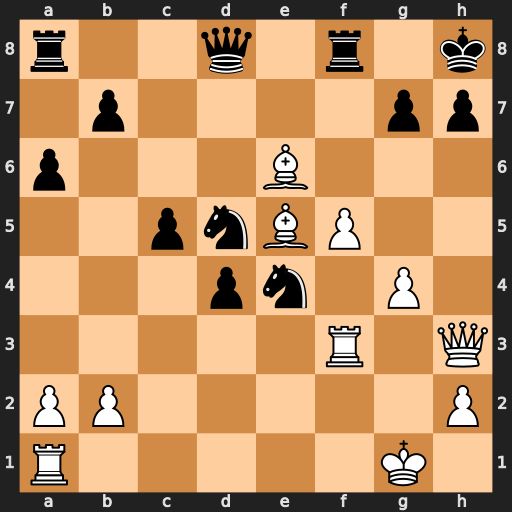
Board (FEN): r2q1r1k/1p4pp/p3B3/2pnBP2/3pn1P1/5R1Q/PP5P/R5K1
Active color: w
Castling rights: -
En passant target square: -
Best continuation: Qxh7+ Kxh7 Rh3+ Qh4 Rxh4#